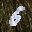
Label: 6